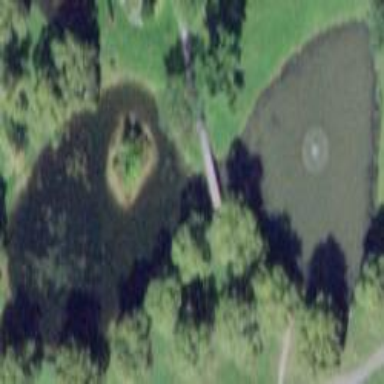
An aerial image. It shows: Serene pond surrounded by nature.